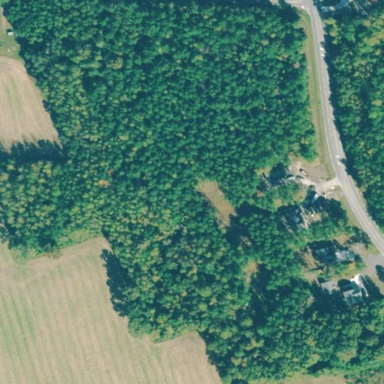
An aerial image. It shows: Mixed woodland area with variety of leaf types and cycles.